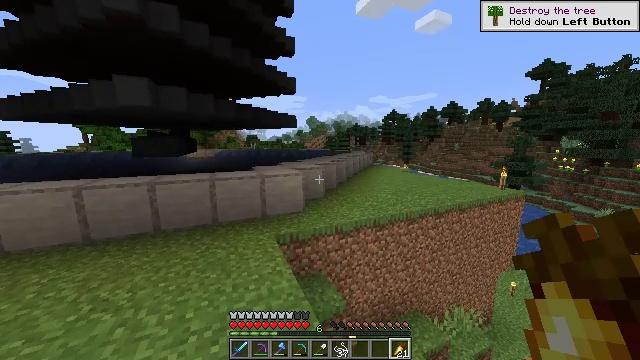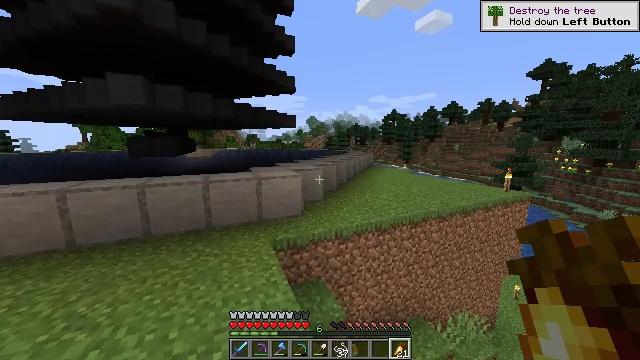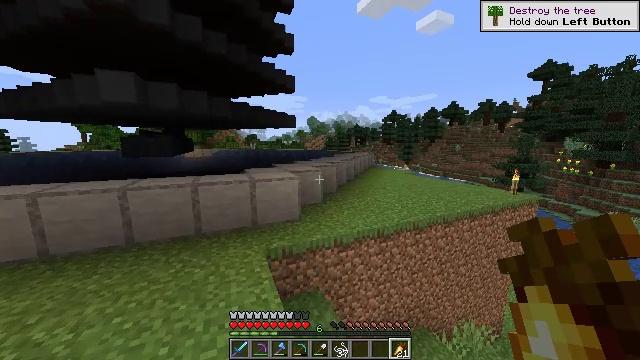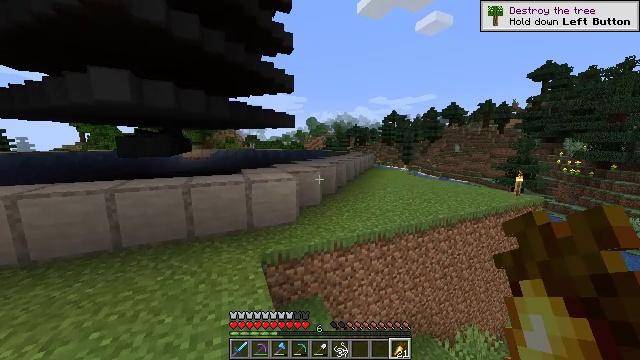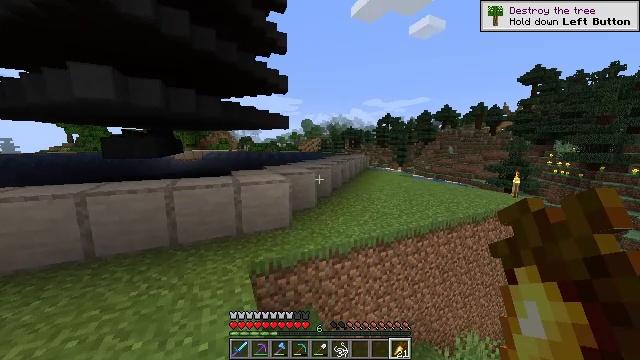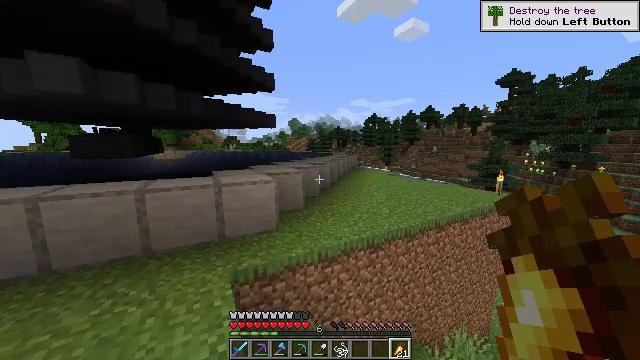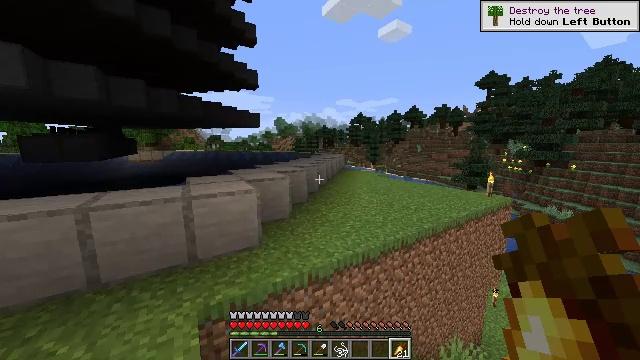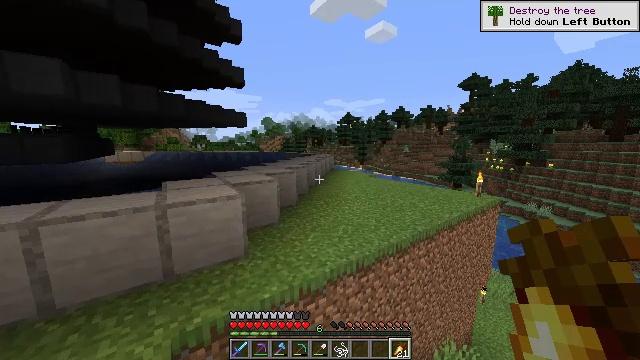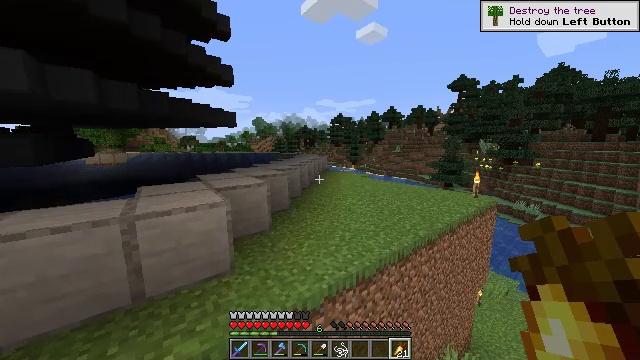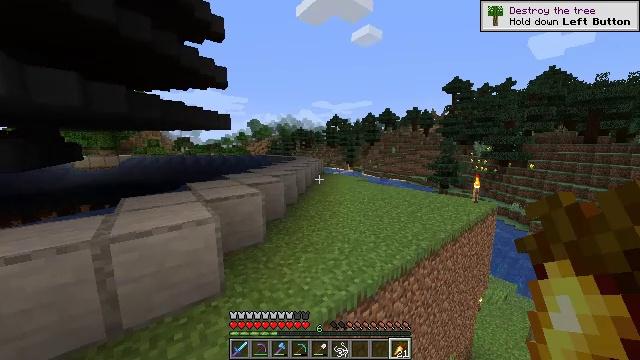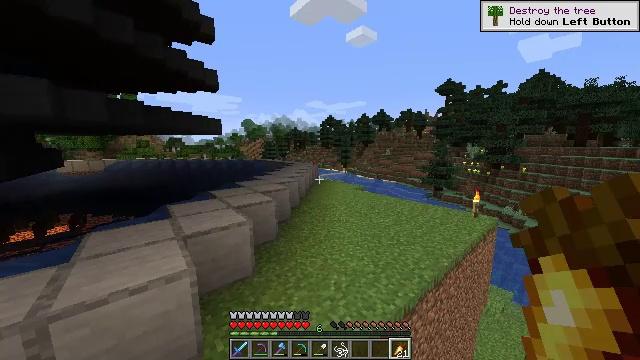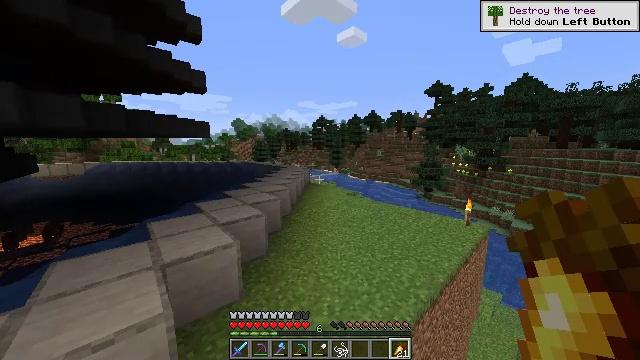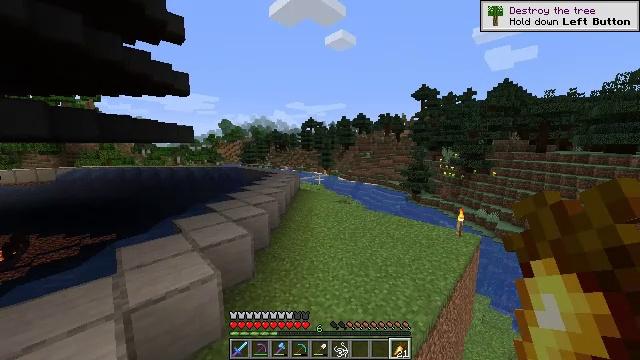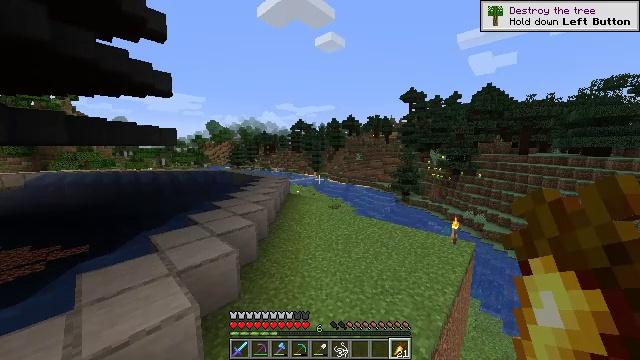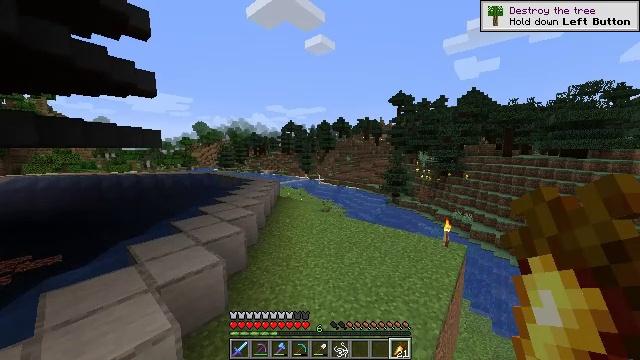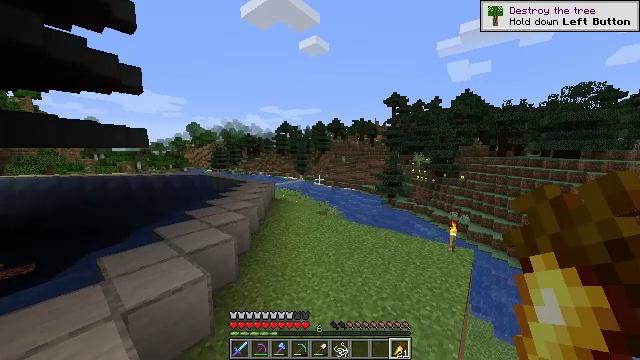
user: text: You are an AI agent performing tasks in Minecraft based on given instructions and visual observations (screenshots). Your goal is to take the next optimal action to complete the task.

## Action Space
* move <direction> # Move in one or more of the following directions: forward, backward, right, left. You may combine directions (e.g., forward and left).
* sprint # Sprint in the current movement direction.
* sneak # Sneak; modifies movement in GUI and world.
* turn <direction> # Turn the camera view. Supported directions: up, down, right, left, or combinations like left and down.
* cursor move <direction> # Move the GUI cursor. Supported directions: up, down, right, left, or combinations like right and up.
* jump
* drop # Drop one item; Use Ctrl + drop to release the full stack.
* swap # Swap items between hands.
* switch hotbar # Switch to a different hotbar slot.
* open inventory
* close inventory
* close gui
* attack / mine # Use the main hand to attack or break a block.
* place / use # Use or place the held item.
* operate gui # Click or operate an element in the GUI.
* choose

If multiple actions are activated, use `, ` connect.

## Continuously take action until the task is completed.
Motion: motion action
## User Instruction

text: Smelt stone into a smooth stone.
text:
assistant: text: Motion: move forward
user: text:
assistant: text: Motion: move forward
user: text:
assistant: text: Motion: move forward
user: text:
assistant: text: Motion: move forward, turn right
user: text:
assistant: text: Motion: move forward, turn right
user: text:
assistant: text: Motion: move forward, turn right
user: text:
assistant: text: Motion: move forward, turn right
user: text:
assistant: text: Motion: move forward, turn right
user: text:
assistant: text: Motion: move forward, turn right, jump
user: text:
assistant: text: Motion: move forward, turn right, jump
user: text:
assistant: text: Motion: move forward, turn right, jump
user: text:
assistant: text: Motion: move forward, turn right, jump
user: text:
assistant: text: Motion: move forward, turn right, jump
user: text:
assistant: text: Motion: move forward, turn right, jump
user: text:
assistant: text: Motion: move forward, turn right, jump
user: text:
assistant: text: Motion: move forward, jump
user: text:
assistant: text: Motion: move forward, jump
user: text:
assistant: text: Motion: move forward, jump
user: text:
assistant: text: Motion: move forward, jump
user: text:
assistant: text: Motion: move forward, jump
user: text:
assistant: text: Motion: move forward, jump
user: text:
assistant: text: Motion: move forward, jump
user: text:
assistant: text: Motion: move forward, sprint, jump
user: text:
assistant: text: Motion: move forward, sprint, jump
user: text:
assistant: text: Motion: move forward, sprint, jump
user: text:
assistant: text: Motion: move forward, sprint, jump
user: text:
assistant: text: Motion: move forward, turn left, jump
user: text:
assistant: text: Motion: move forward, turn left, jump
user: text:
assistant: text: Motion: move forward, turn left, jump
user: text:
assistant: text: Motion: move forward, jump